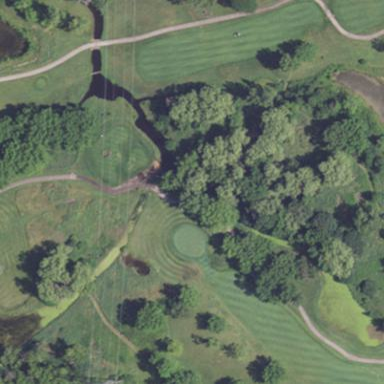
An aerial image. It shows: Scenic view of water hazard on golf course. The natural water feature adds beauty to the landscape.